Problem: watering_well_ch2 (2022, round1)

**Note: The only difference between this chapter and [chapter 1](https://www.facebook.com/codingcompetitions/hacker-cup/2022/round-1/problems/B1) is that here, coordinates may be up to \(\mathbf{10^9}\).**

Boss Rob just planted \(N\) happy little trees in his yard, which can be represented on a Cartesian plane. The \(i\)th tree is located at coordinates \(t_i = (A_i, B_i)\). Now, he's looking for the best spot to build a well in order to provide water to them. He considers the *inconvenience* of a potential well location \(p\) to be the sum of the squared Euclidean distances to every tree:

\[\sum_{i=1}^{N} \Vert \,p - t_i \Vert ^ 2 \]

Rob wants to pick a location for his well, well... well. Help him determine the inconvenience for \(Q\) different potential well locations, \((X_1, Y_1), ..., (X_Q, Y_Q)\). To reduce output size, please print the sum of inconveniences for all potential well locations, modulo \(1{,}000{,}000{,}007\).

# Constraints

\(1 \le T \le 50\)
\(1 \le N, Q \le 500{,}000\)
\(0 \le A_i, B_i, X_i, Y_i \le \mathbf{10^9}\)
All \((A_i, B_i)\) are distinct within a given test case.
All \((X_i, Y_i)\) are distinct within a given test case.

The total sum of \(N\) and \(Q\) across all test cases is at most \(3{,}000{,}000\).

# Input Format

Input begins with a single integer \(T\), the number of test cases. For each case, there is first a line containing a single integer \(N\). Then, \(N\) lines follow, the \(i\)th of which contains two space-separated integers \(A_i\) and \(B_i\). Then there is a line containing a single integer \(Q\). Then, \(Q\) lines follow, the \(i\)th of which contains two space-separated integers \(X_i\) and \(Y_i\).

# Output Format

For the \(i\)th test case, print a line containing `"Case #i: "`, followed by a single integer, the sum of inconveniences for all \(Q\) well locations, modulo \(1{,}000{,}000{,}007\).

# Sample Explanation

The first two sample cases are depicted below:

{{PHOTO_ID:3620154144878669|WIDTH:700}}

In the first case, the total inconvenience is \(18 + 34 = 52\):

- For the well at \((2, 5)\), the inconvenience is the sum of the squared Euclidean distance to both trees, which is \(3^2 + 3^2 = 18\).
- For the well at \((6, 6)\), the inconvenience is \(32 + 2 = 34\).

In the second case, the total inconvenience is \(47 + 31 + 53 = 131\):

- For the well at \((3, 1)\), the inconvenience is \(4 + 5 + 13 + 25 = 47\).
- For the well at \((5, 2)\), the inconvenience is \(17 + 2 + 2 + 10 = 31\).
- For the well at \((6, 5)\), the inconvenience is \(41 + 8 + 4 + 0 = 53\).

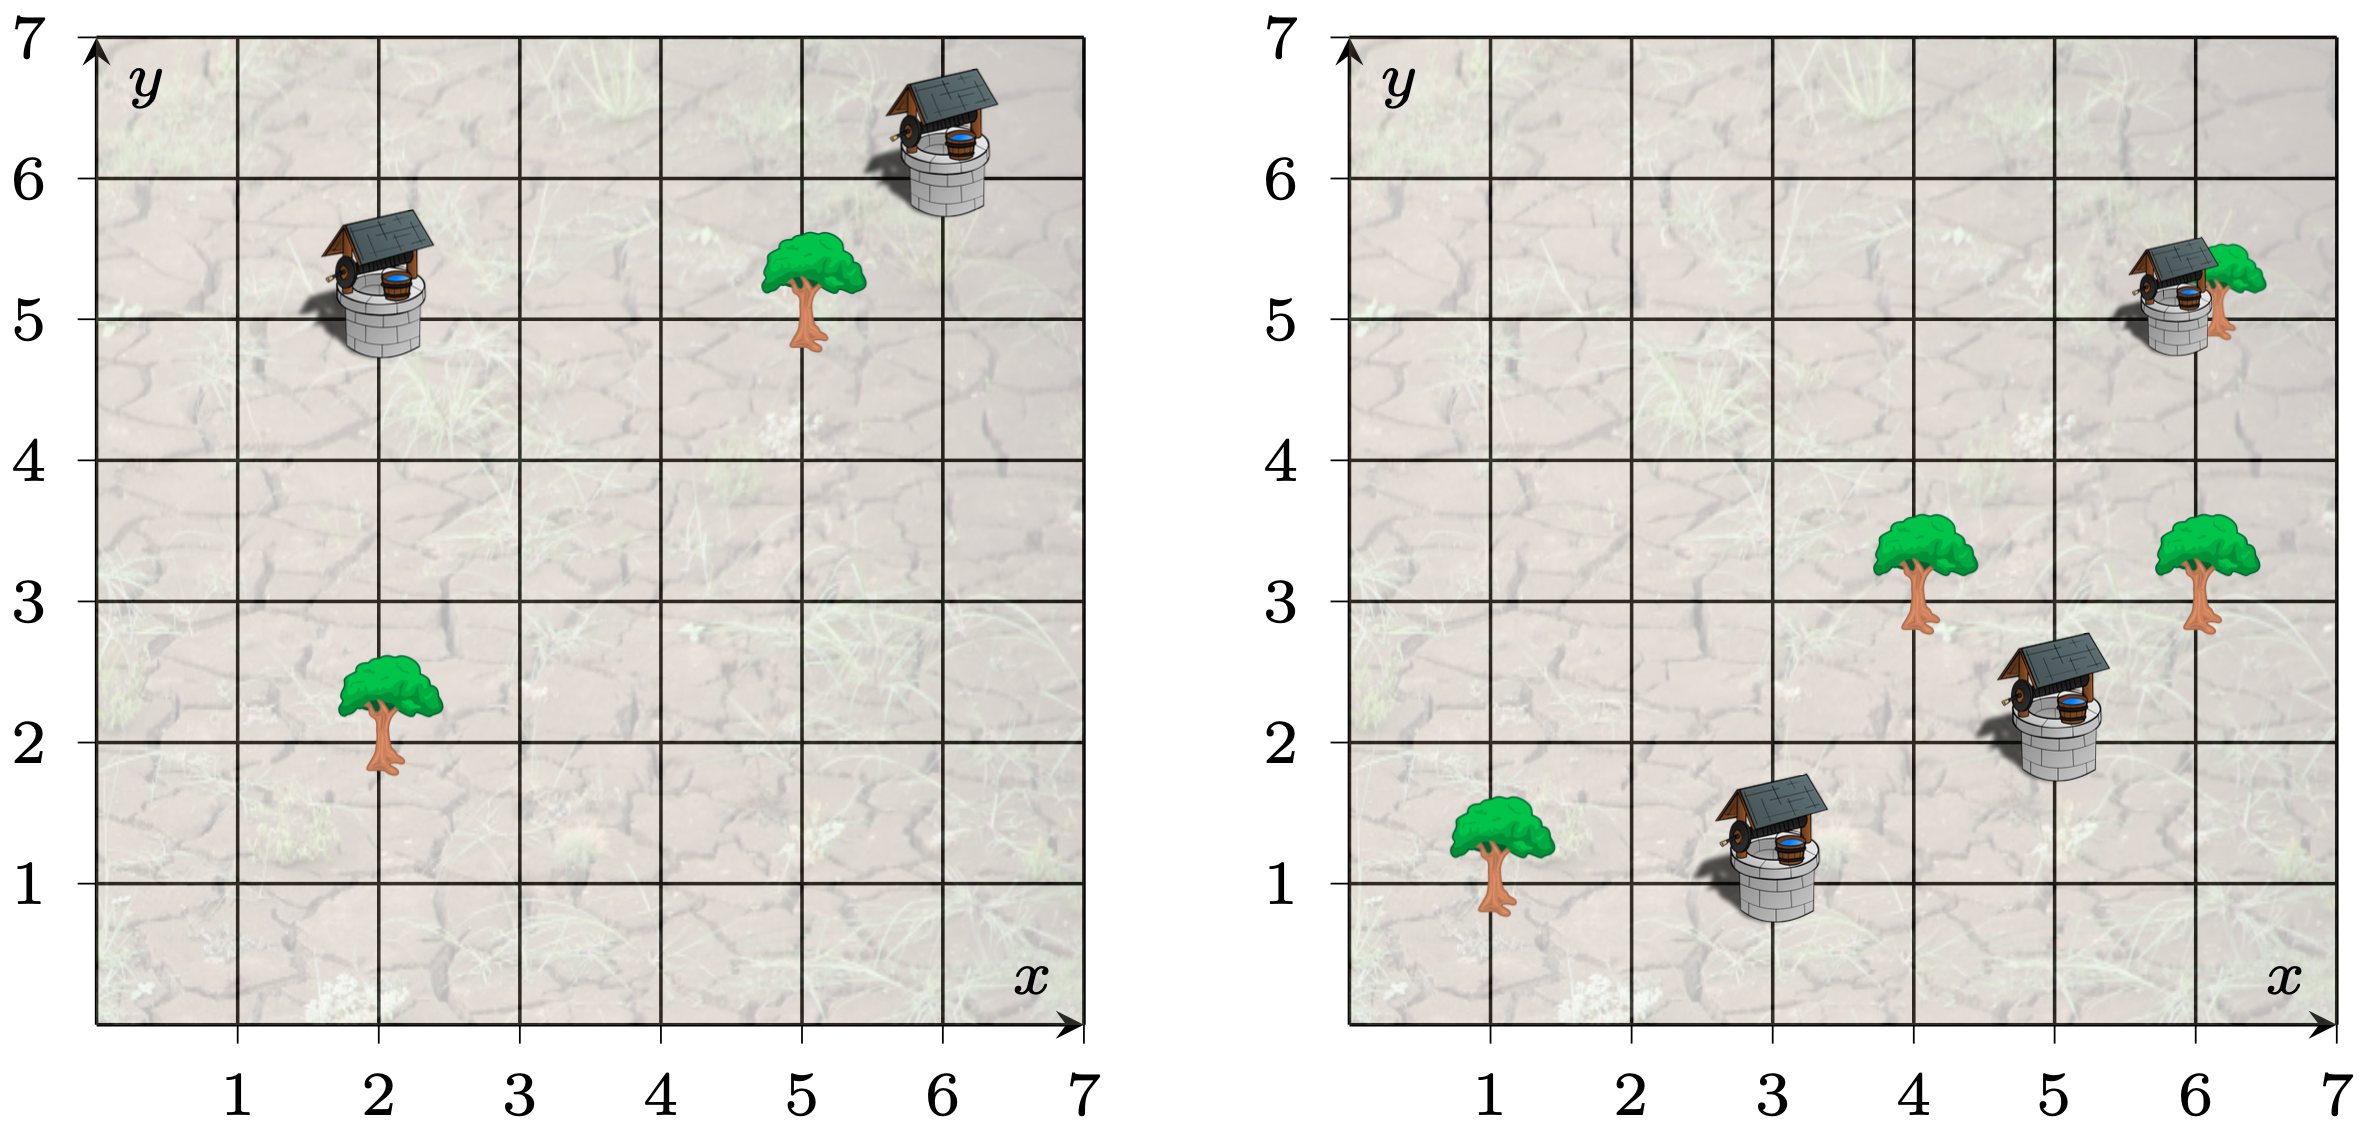

Sample input:
4
2
2 2
5 5
2
2 5
6 6
4
1 1
4 3
6 3
6 5
3
3 1
5 2
6 5
8
2837 745
62 1162
2634 1112
1746 2618
847 127
986 1993
732 1273
2003 1998
4
1276 2231
1234 1234
287 2371
3000 3000
5
283746263 475619273
987361523 361738847
281936352 666152443
143042069 482716253
1000000000 100000000
5
0 0
123456789 987654321
192837465 918273645
135792468 864209753
703692581 185296307

Sample output:
Case #1: 52
Case #2: 131
Case #3: 110090622
Case #4: 391473143

Solution:
With coordinates values up to \(10^9\), we can no longer loop through each axis as in chapter 1. We can still take advantage of the fact that the \(x\) and \(y\) components of the answer can be found independently. Let's see what happens when we expand the formula for the \(x\)-component of the squared distance:

\[ \begin{aligned} \sum_{i=1}^{N} (p_x - A_i)^2 &= \sum_{i=1}^{N} [\,p_x^2 - 2 p_x A_i + A_i^2] \\ &= \sum_{i=1}^{N} p_x^2 - \sum_{i=1}^{N} 2 p_x A_i + \sum_{i=1}^{N} A_i^2 \\ &= N p_x^2 - 2 p_x \sum_{i=1}^{N} A_i + \sum_{i=1}^{N} A_i^2 \end{aligned} \]

The sums in the middle and last terms do not actually depend on the query, so they can both be precomputed as constants. The rest is just arithmetic, done in \(\mathcal{O}(1)\) per query.

Special care must be taken with the modular arithmetic of these computations. Overflows of 64-bit integers can happen easily if more than two terms are multiplied without modding. Also since subtraction is involved, the remainder operator \(\%\) in many languages may yield negative results where the number theoretic modulo would be positive. One possible way to implement modular subtraction using the \(\%\) operator is \((a - b) \text{ mod } M = ((a\;\%\;M) - (b\;\%\;M) + M) \;\%\;M\).

[See David Harmeyer's solution video here.](https://www.youtube.com/watch?v=bUa3fyd2Fus)

#include <iostream>
using namespace std;

using LL = long long;
const int LIM = 500000;
const int MOD = 1000000007;

inline LL add(LL a, LL b) {
  return ((a % MOD) + (b % MOD)) % MOD;
}

inline LL sub(LL a, LL b) {
  return (((a - b) % MOD) + MOD) % MOD;
}

inline LL mul(LL a, LL b) {
  return (a % MOD)*(b % MOD) % MOD;
}

int solve() {
  int N, Q;
  LL A, B, X, Y;
  LL sumA = 0, sumAsq = 0;
  LL sumB = 0, sumBsq = 0;
  cin >> N;
  for (int i = 0; i < N; i++) {
    cin >> A >> B;
    sumA = (sumA + A) % MOD;
    sumB = (sumB + B) % MOD;
    sumAsq = (sumAsq + (A*A % MOD)) % MOD;
    sumBsq = (sumBsq + (B*B % MOD)) % MOD;
  }
  cin >> Q;
  LL ans = 0;
  for (int i = 0; i < Q; i++) {
    cin >> X >> Y;
    // sum_{j} ((X - A_j)^2) = sum(X^2) - 2*X*sum(A_j) + sum(A_j^2)
    ans = add(ans, add(sub(mul(mul(X, X), N), mul(2LL*X, sumA)), sumAsq));
    ans = add(ans, add(sub(mul(mul(Y, Y), N), mul(2LL*Y, sumB)), sumBsq));
  }
  return ans;
}

int main() {
  int T;
  cin >> T;
  for (int t = 1; t <= T; t++) {
    cout << "Case #" << t << ": " << solve() << endl;
  }
  return 0;
}